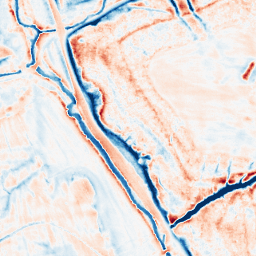
Category: edge_preserving
Decomposition family: anisotropic_diffusion
Decomposition parameters: iterations: 50
kappa: 30
gamma: 0.2
Upsampling method: sinc_blackman
Upsampling parameters: scale: 4
kernel_size: 8
Upsampling scale: 4